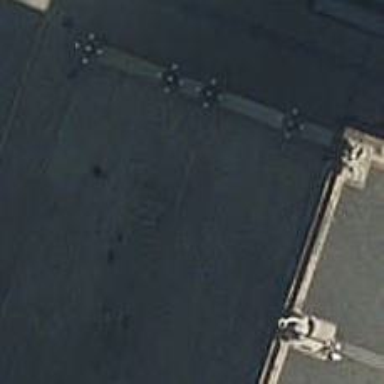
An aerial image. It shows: Statue is featured in the image.